Question: I am trying to run a jar file in terminal when I get this error:

I can run this file fine in my IDE, but when I export the project as a jar, it cannot find the file. Here is the code that the error points to:
'''
BufferedImage buttonIcon = ImageIO.read(new File("img/button.png"));
button = new JButton(new ImageIcon(buttonIcon));
'''
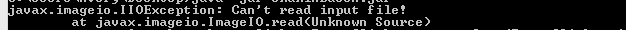
Answer: If you want to read that file from inside your JAR use:
'''
BufferedImage buttonIcon = ImageIO.read( getClass().getResourceAsStream("/classpath/to/my/file"));
'''